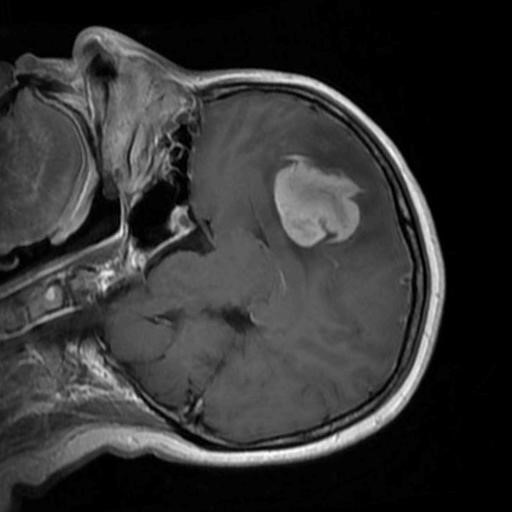
Label: brain_menin